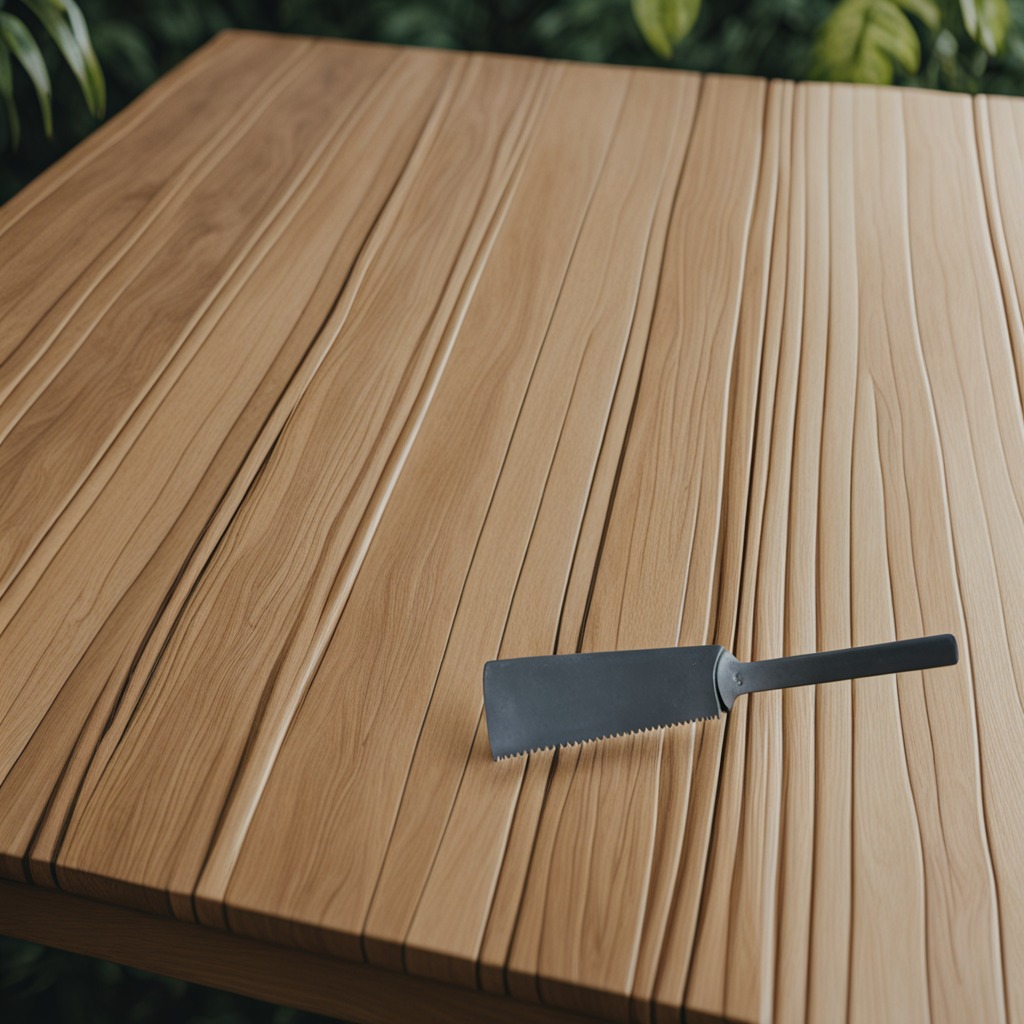
A metal saw is lying on the wooden table.